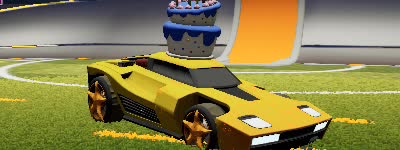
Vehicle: breakout